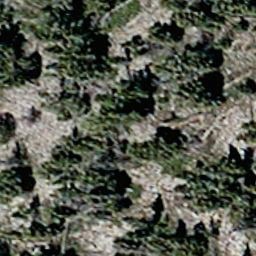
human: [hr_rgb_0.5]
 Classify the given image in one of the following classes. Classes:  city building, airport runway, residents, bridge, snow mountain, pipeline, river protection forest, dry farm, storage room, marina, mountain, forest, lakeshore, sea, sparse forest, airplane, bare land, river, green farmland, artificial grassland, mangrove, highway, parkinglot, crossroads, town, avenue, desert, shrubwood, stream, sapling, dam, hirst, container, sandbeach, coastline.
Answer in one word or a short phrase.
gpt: sparse forest